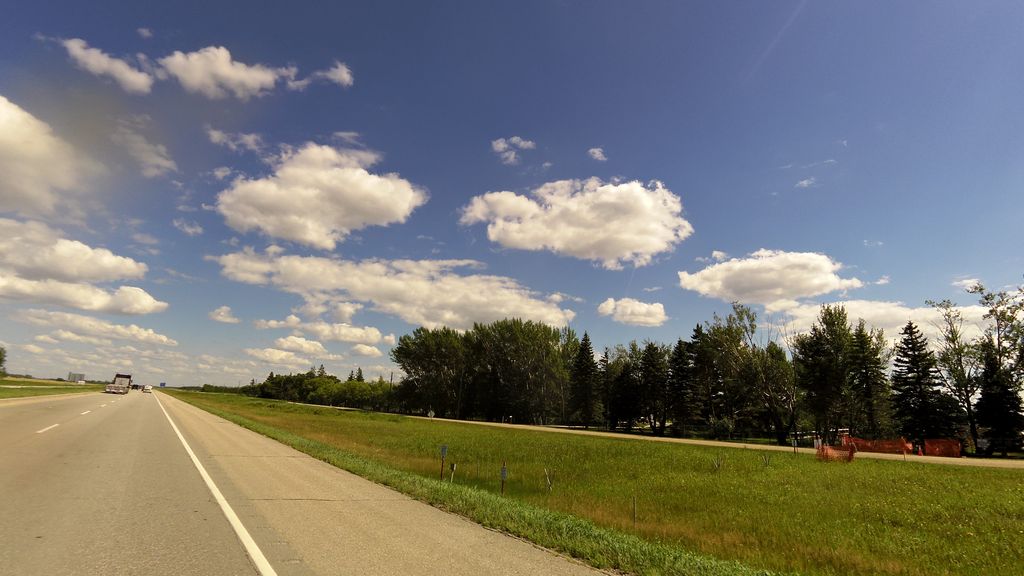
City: winnipeg